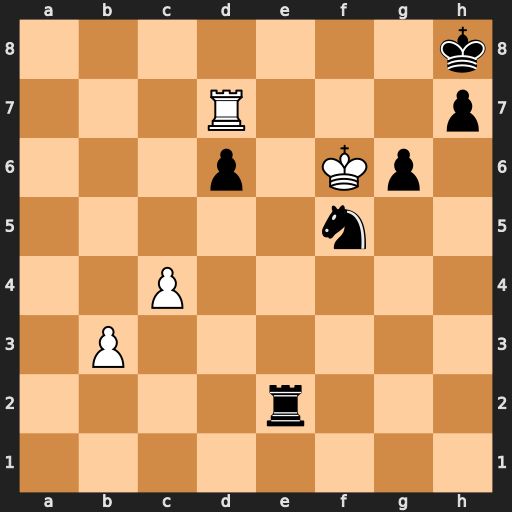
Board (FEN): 7k/3R3p/3p1Kp1/5n2/2P5/1P6/4r3/8
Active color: w
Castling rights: -
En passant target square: -
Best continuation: Rd8+ Re8 Rxe8#